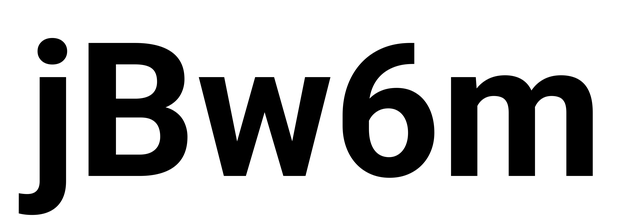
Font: Roboto_Bold